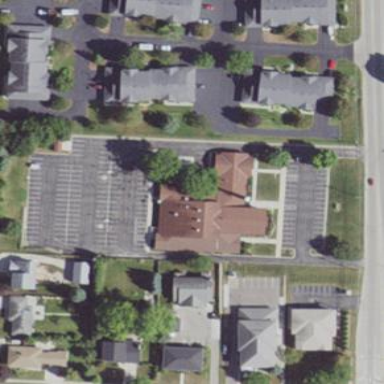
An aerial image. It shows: Beautiful church building.